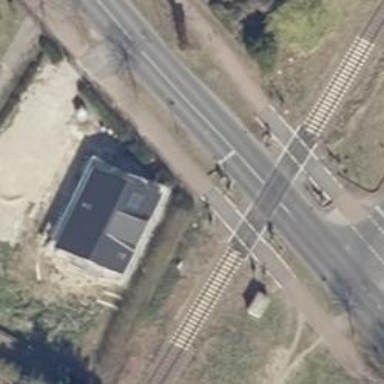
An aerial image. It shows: Railway crossing with lights and barriers.